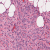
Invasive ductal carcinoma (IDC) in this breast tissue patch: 1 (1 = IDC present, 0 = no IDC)